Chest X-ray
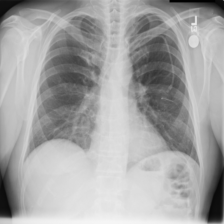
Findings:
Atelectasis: negative
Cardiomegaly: negative
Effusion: negative
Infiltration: negative
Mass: negative
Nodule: negative
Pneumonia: negative
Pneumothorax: negative
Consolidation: negative
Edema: negative
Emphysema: negative
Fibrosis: negative
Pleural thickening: negative
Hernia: negative